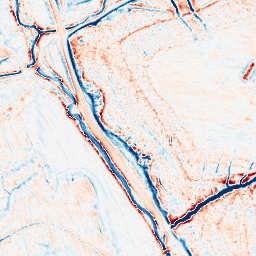
Category: edge_preserving
Decomposition family: anisotropic_diffusion
Decomposition parameters: iterations: 20
kappa: 30
gamma: 0.15
Upsampling method: lanczos
Upsampling parameters: scale: 8
Upsampling scale: 8